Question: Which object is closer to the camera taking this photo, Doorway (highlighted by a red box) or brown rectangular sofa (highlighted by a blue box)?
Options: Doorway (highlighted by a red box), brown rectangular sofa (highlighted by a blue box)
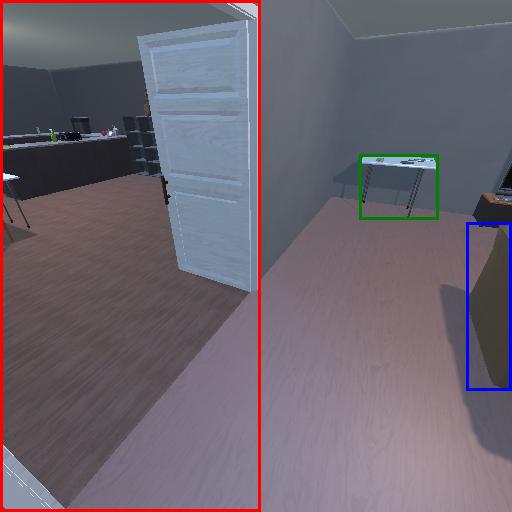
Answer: Doorway (highlighted by a red box)